Field crop: maize
Growth stage: 1
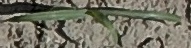
Species: sorghum